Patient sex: M
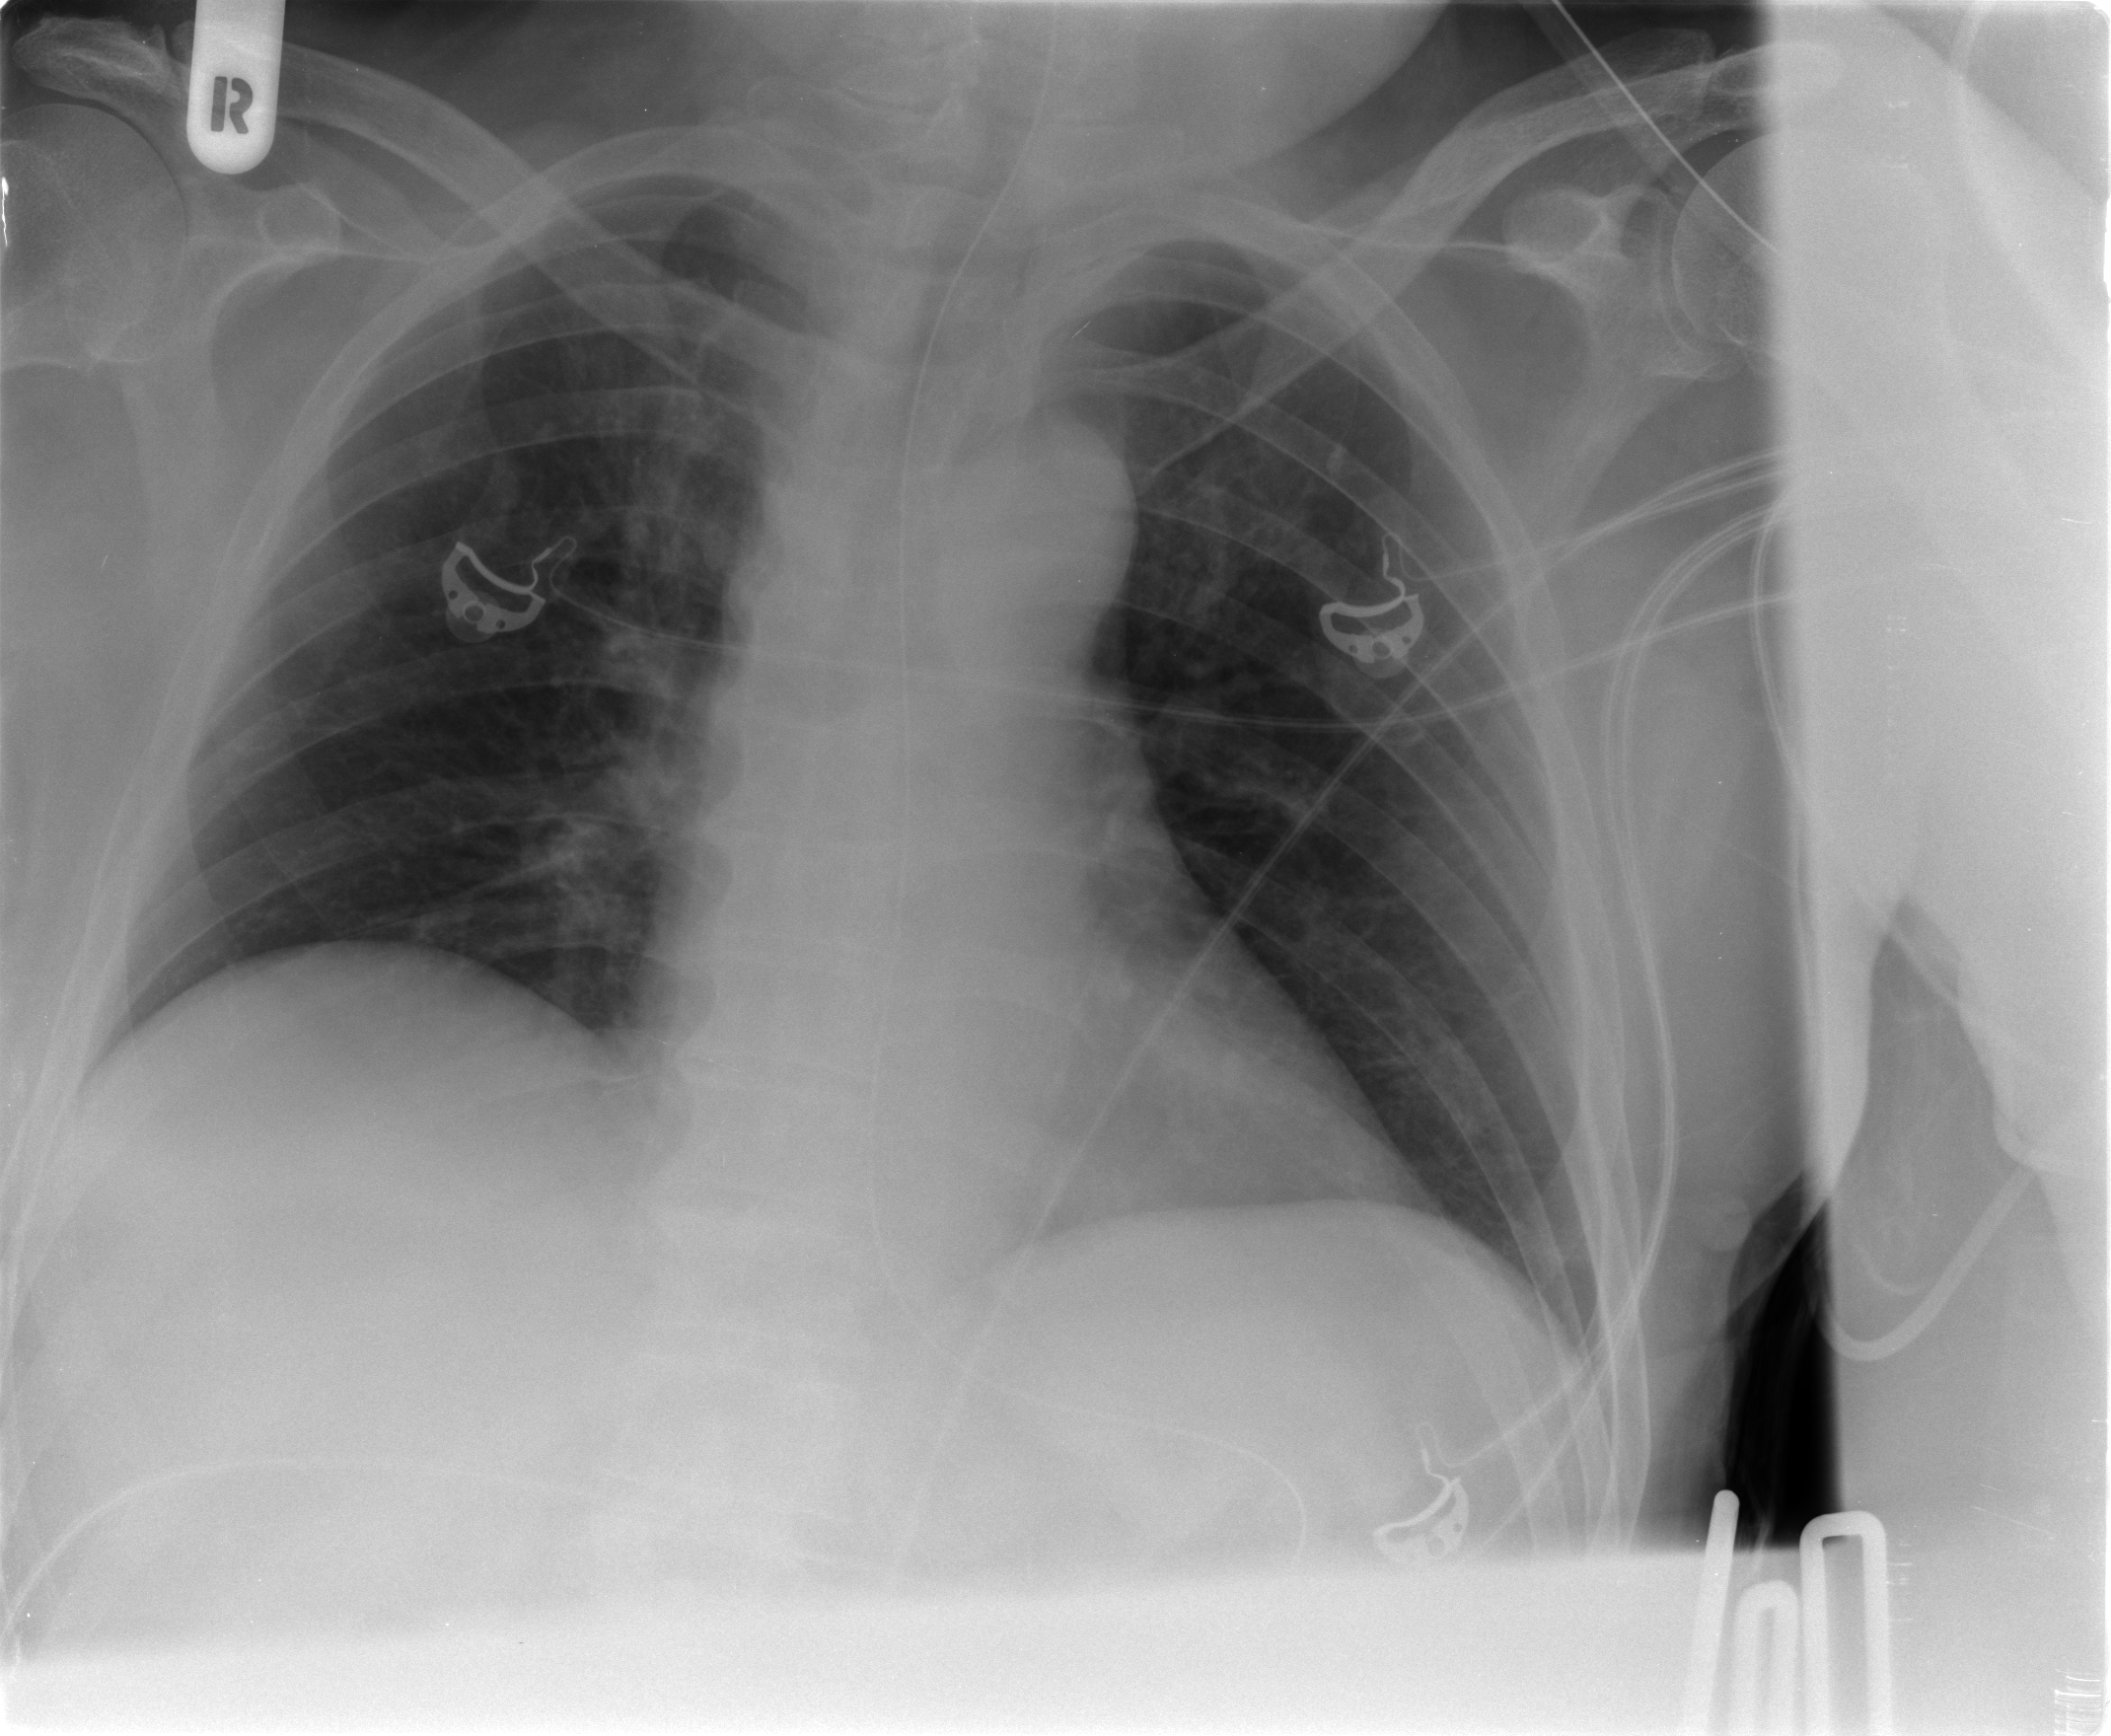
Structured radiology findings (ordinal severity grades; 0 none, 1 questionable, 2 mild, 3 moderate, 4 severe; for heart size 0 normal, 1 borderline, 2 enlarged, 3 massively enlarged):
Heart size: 0
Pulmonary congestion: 1
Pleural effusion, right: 0
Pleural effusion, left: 0
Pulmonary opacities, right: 0
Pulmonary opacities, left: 0
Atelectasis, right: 2
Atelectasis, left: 2